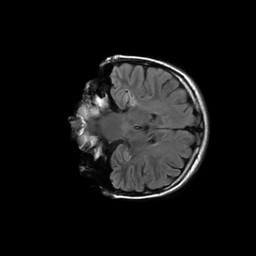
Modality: FLAIR
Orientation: coronal
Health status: ill
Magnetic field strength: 3 T